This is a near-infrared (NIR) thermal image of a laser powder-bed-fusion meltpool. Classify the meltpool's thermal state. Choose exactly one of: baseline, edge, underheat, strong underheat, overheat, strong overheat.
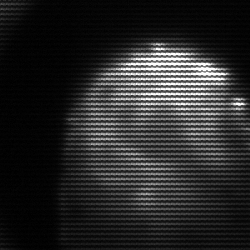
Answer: edge